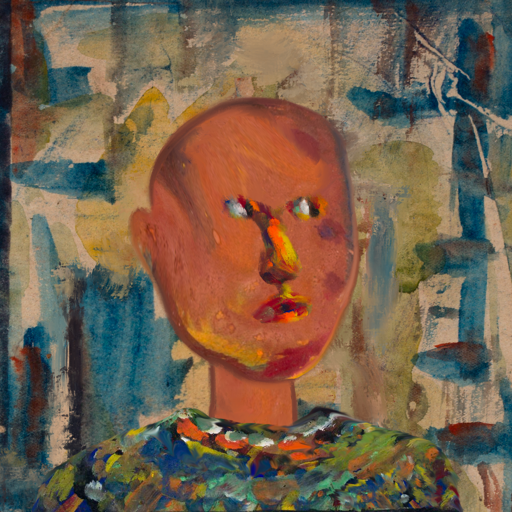
Background: Orphan, Head And Neck Side: Mother_And_Son_Son, Face Side: An_Impression, Bust: An_Impression, Hair Side: Blank, Head Accessory: Blank, Second Necklace: Blank, Necklace: Blank, Baby: Blank